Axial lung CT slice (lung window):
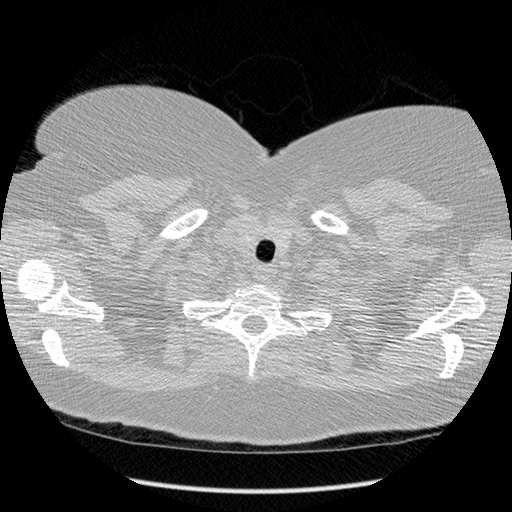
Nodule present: no